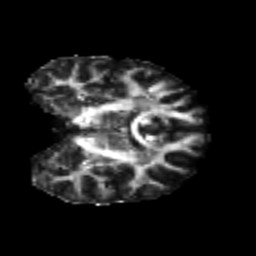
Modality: FA
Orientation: coronal
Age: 23
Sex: male
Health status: healthy
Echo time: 0.074 s